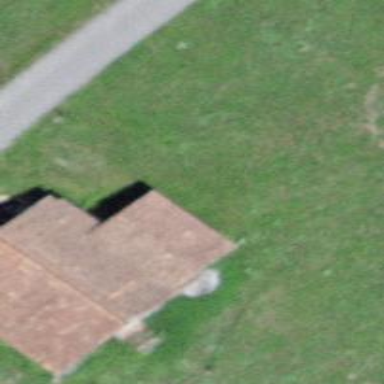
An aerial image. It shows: Barn.